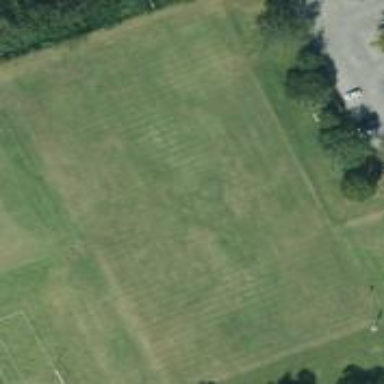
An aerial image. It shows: Grass rugby pitch for leisure land activities.